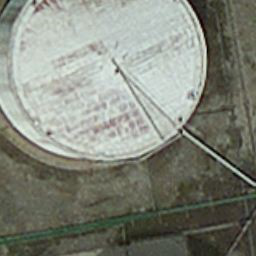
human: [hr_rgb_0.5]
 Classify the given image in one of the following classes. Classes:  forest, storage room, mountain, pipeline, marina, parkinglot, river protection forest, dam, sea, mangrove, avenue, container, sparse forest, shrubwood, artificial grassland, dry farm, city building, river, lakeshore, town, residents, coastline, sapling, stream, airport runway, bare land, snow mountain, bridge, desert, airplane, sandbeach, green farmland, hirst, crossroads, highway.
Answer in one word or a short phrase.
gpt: storage room